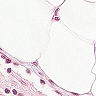
Metastatic tissue present: no